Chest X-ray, PA view. Patient: 42 years old, sex F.
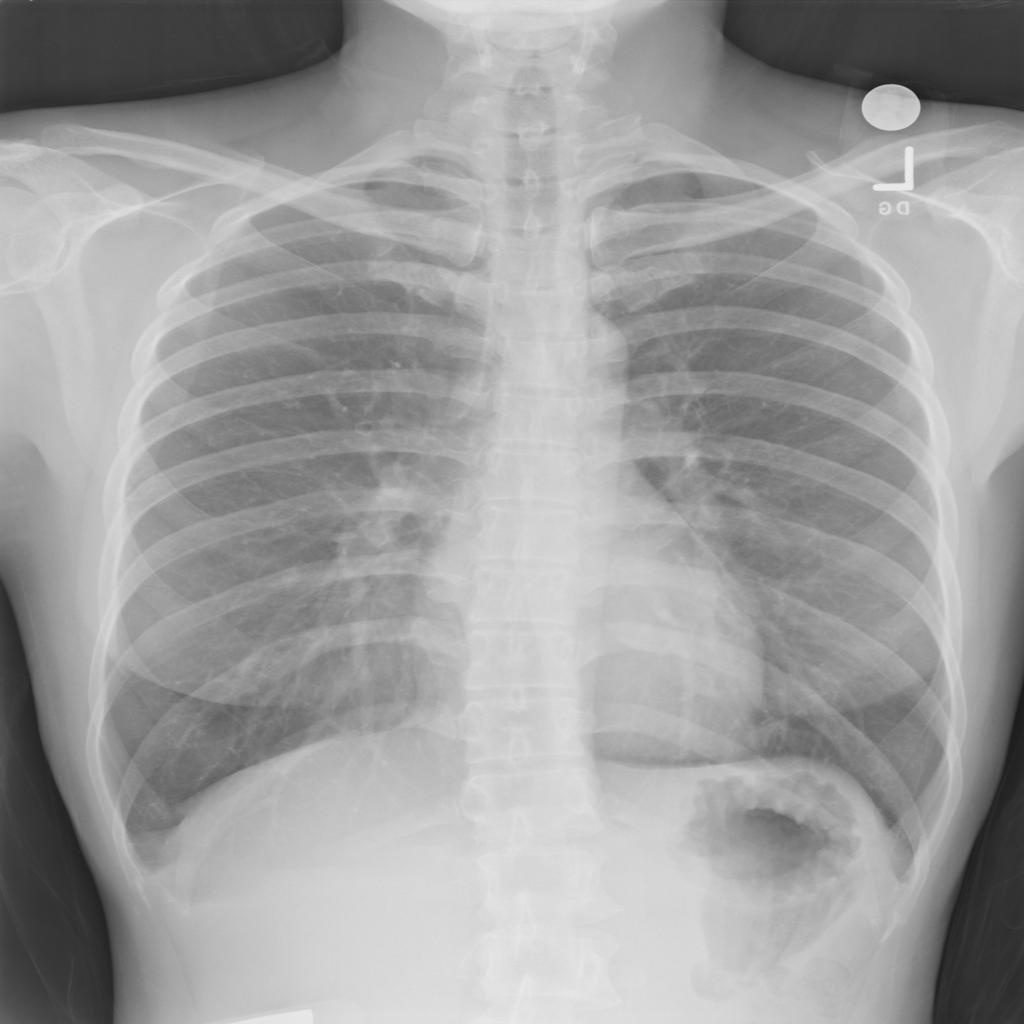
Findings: No Finding